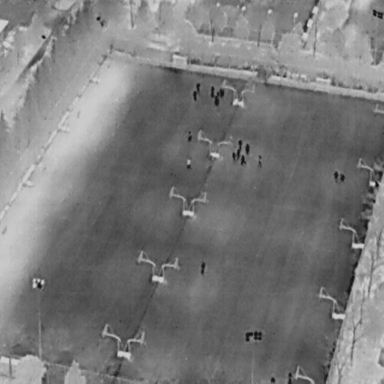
There are 17 People in the infrared image.